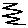
Label: zigzag